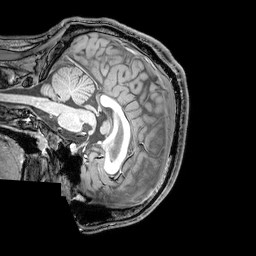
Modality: T1w
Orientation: sagittal
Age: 24
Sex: male
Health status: healthy
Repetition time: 0.081 s
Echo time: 0.037 s